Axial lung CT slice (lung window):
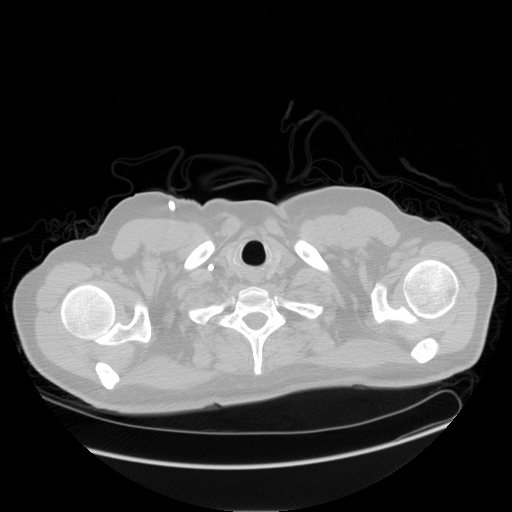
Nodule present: no